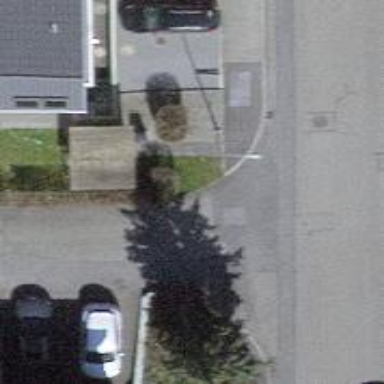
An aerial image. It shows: Sidewalk.